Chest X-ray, PA view. Patient: 35 years old, sex F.
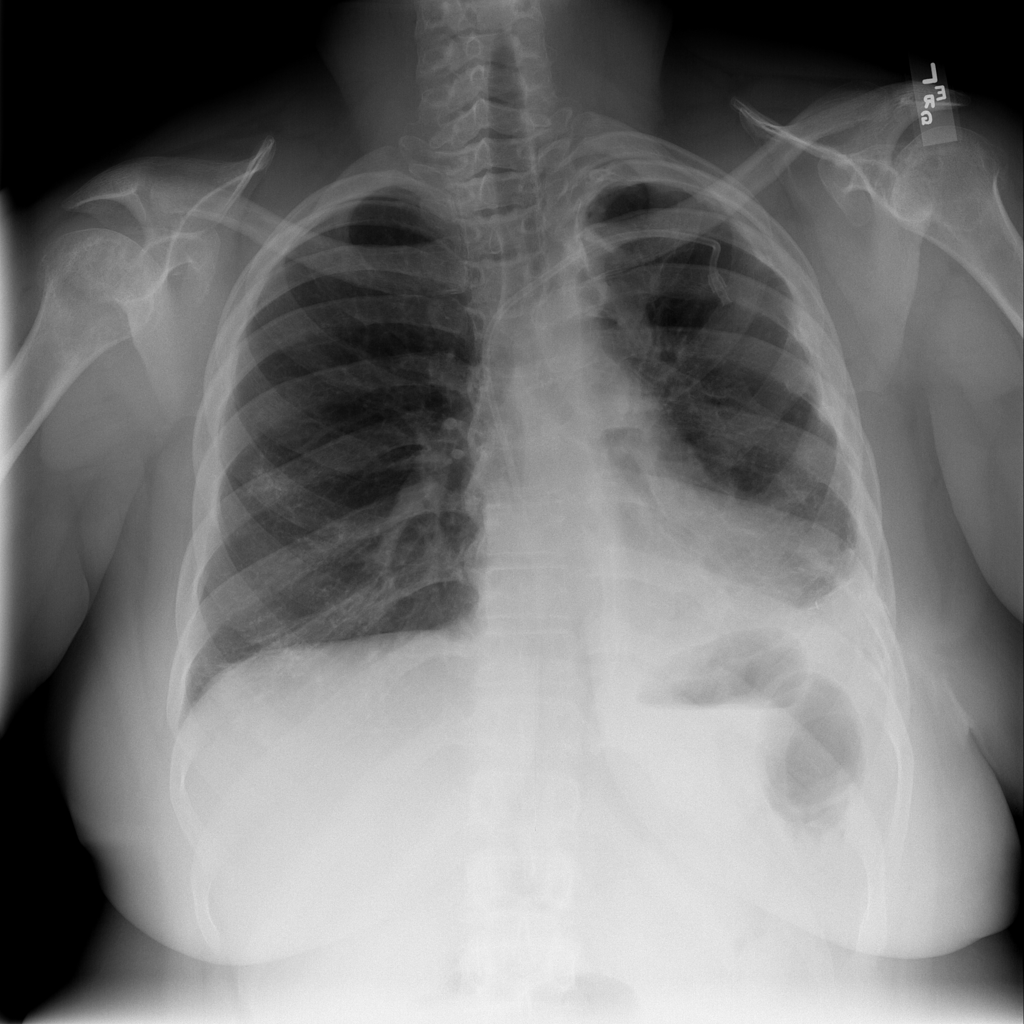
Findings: Pleural_Thickening